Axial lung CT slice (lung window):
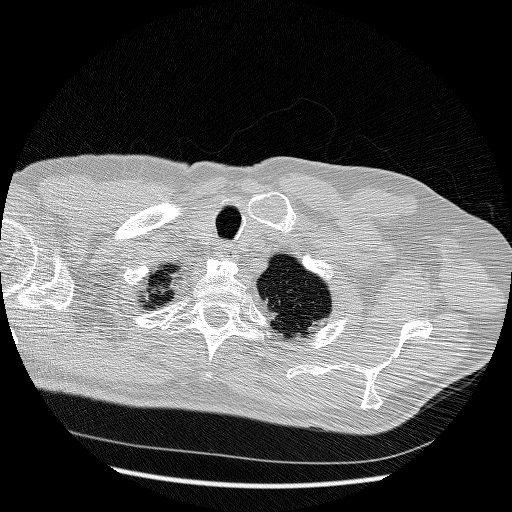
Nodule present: no